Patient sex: F
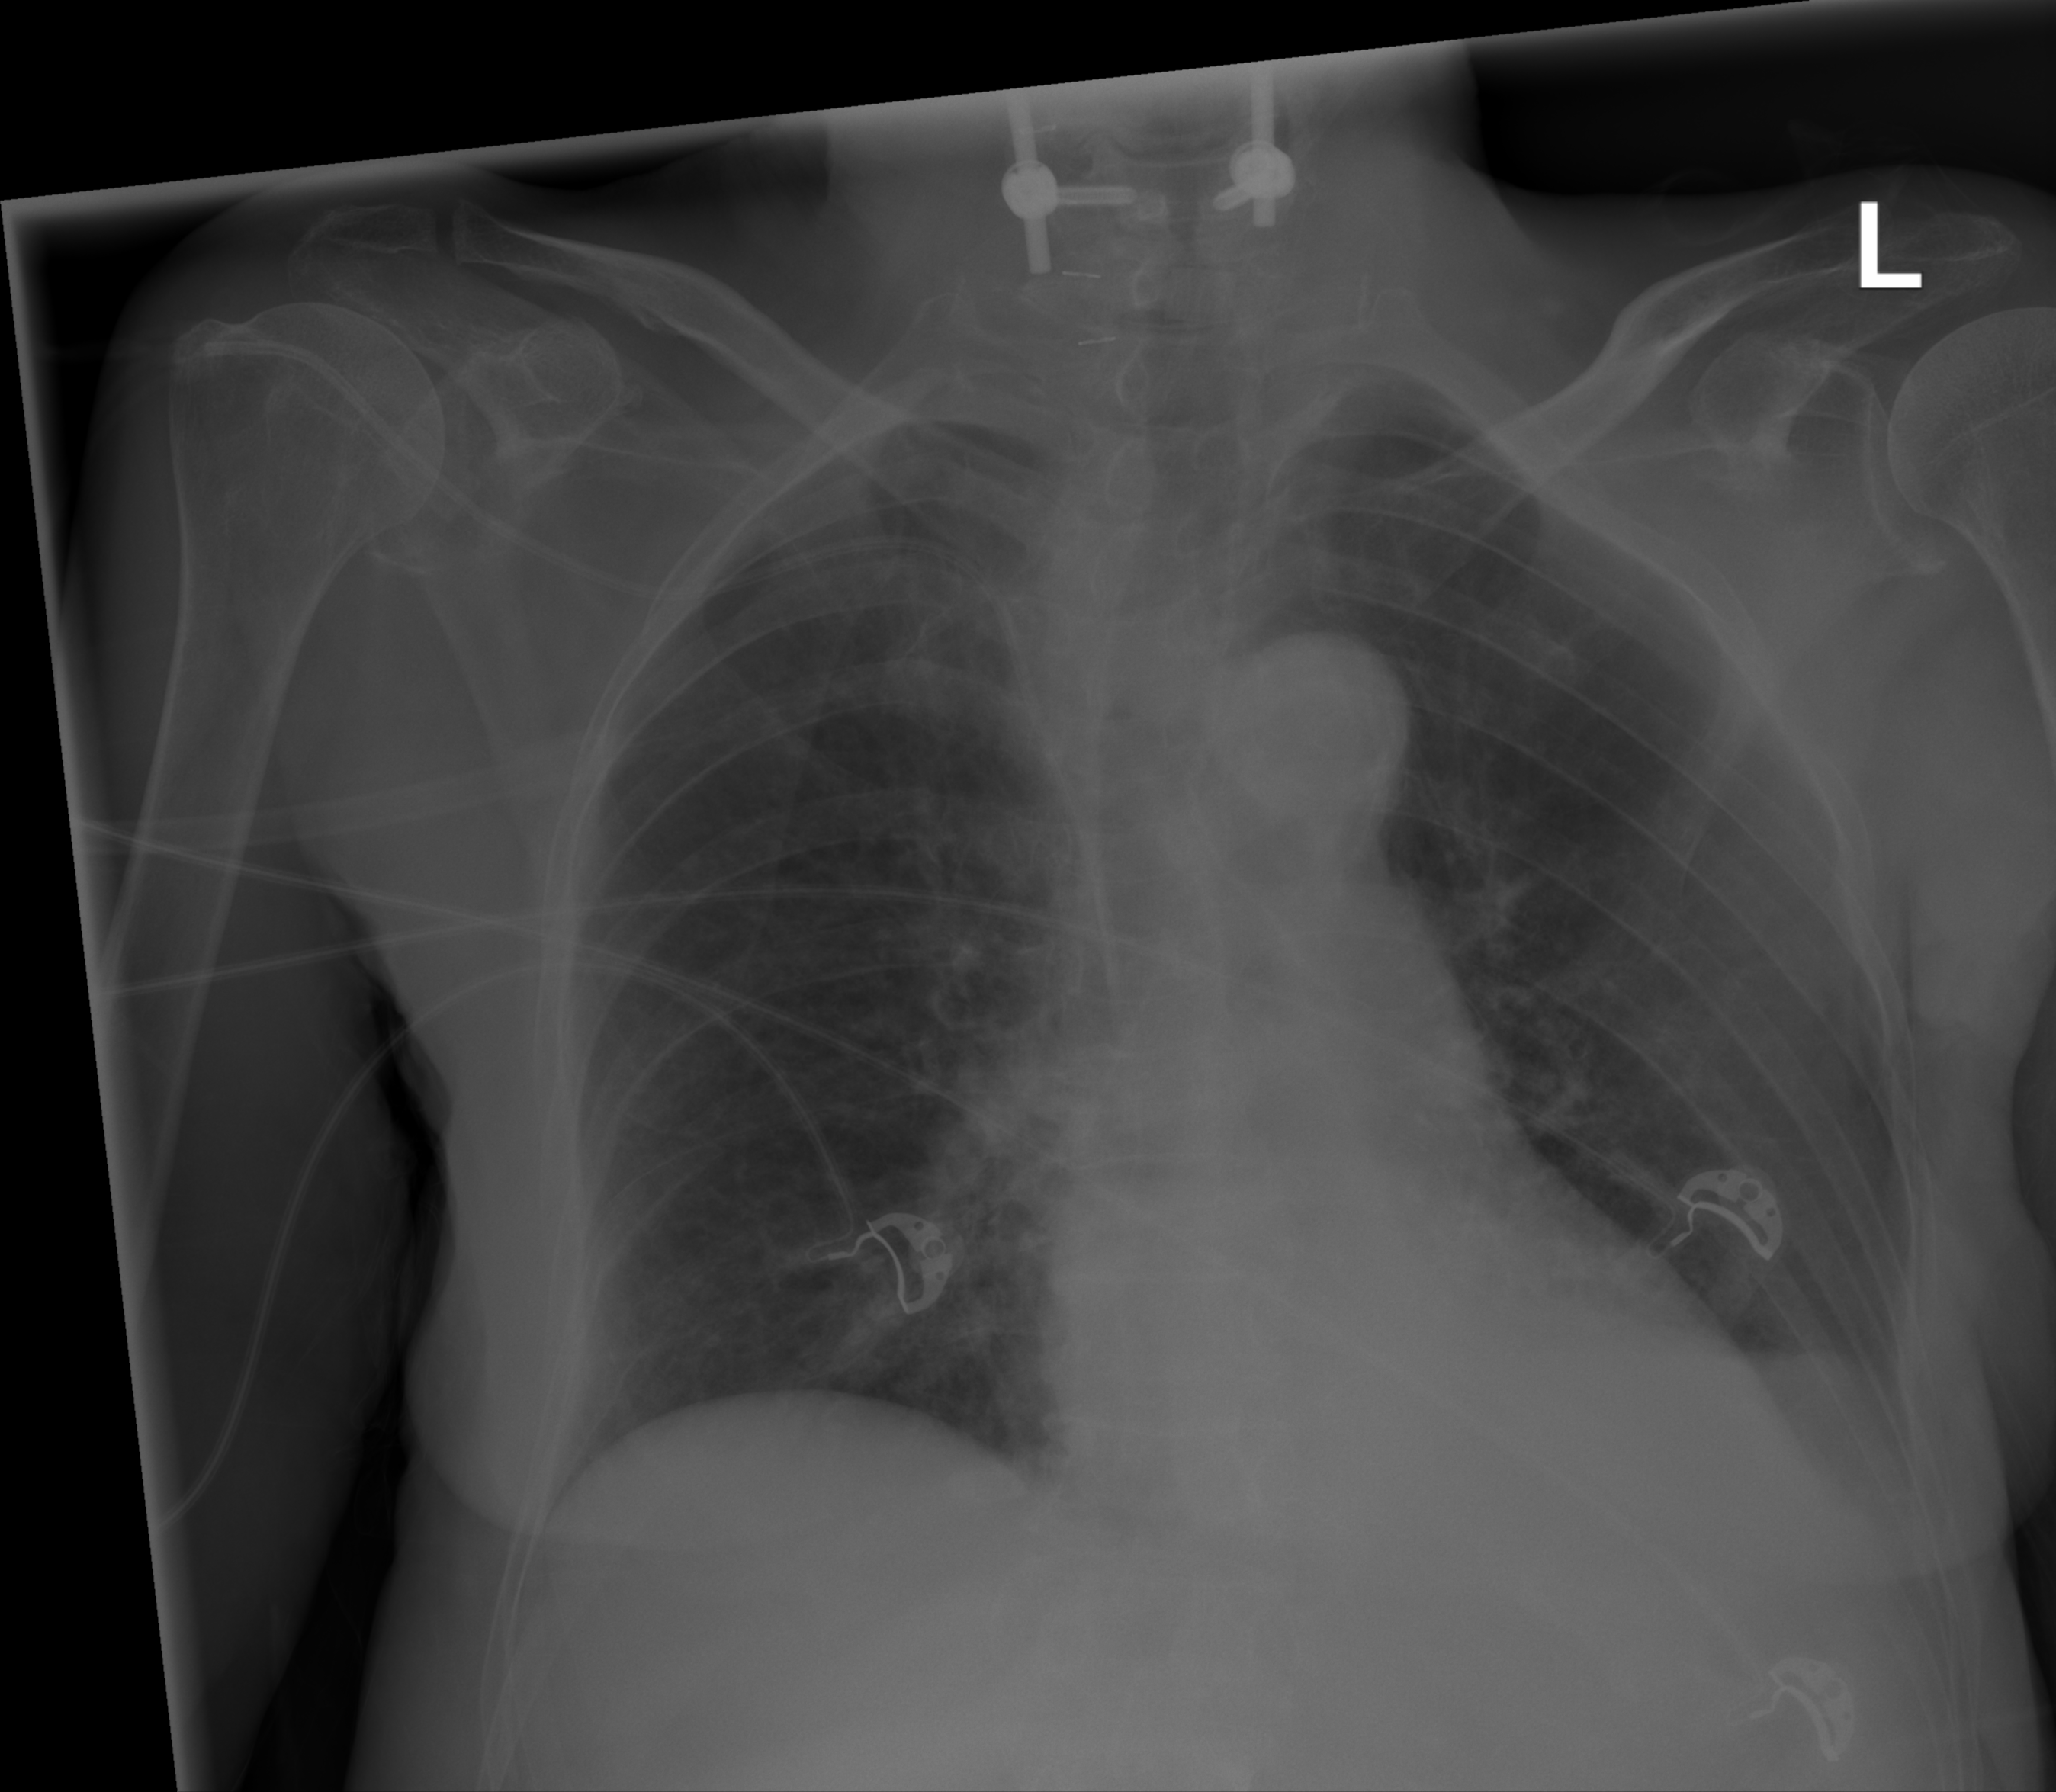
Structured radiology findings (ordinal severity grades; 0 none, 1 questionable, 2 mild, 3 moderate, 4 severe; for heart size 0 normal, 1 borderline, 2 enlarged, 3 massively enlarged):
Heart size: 1
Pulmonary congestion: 0
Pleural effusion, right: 0
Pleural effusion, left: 2
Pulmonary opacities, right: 0
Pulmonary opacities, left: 0
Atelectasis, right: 2
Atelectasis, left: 2